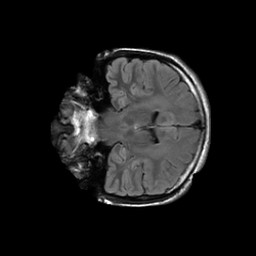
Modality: FLAIR
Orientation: coronal
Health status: ill
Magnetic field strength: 3 T